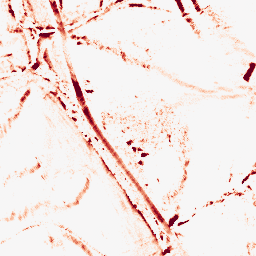
Category: morphological
Decomposition family: morphological_diamond
Decomposition parameters: operation: opening
radius: 5
Upsampling method: quartic
Upsampling parameters: scale: 2
Upsampling scale: 2